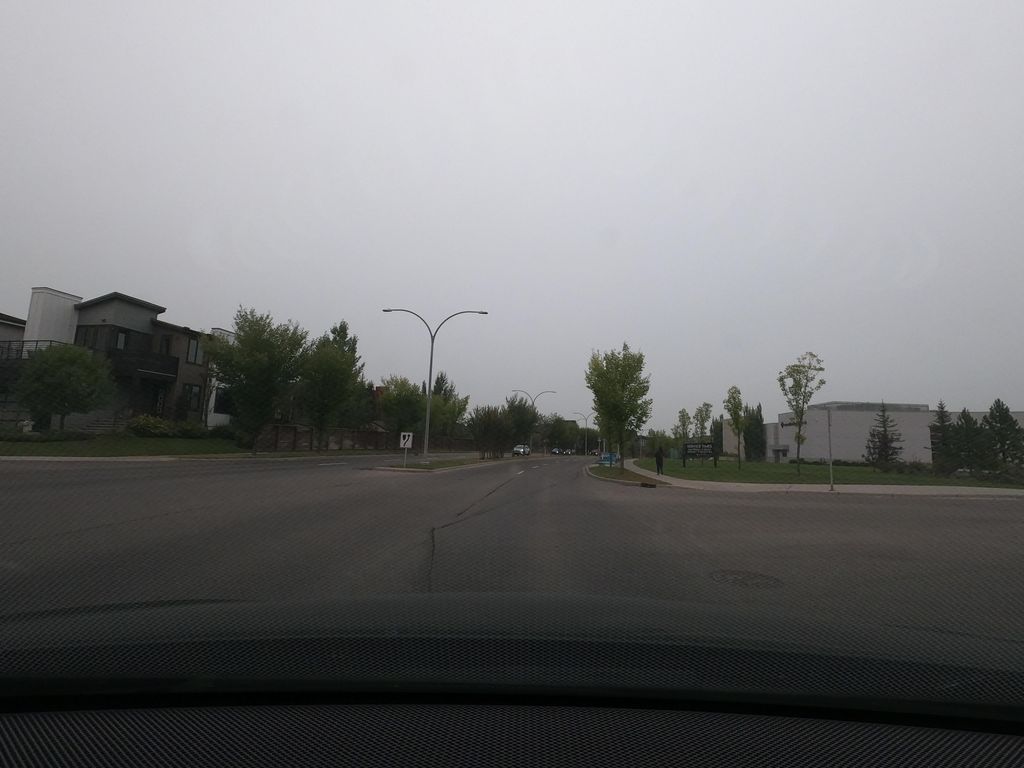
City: calgary